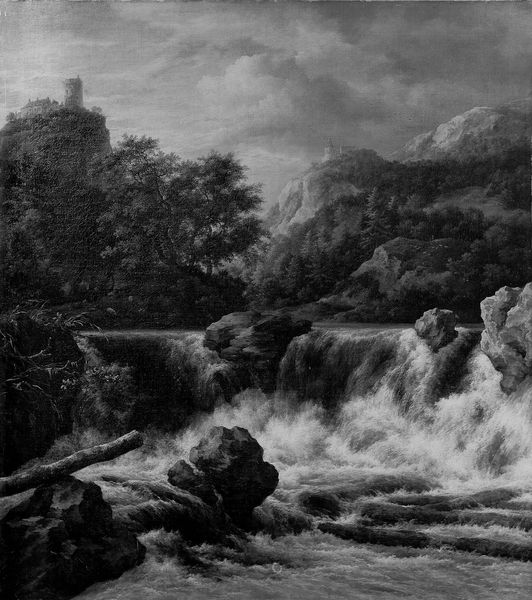
Titel: Wasserfall
Künstler: Jacob van Ruisdael
Standort: Amsterdam
Institution: Rijksmuseum
Schlagwörter: baum, berg, blätter, dunkel, felsen, gemälde, gestein, gewitter, himmel, wasser, wolken, baumstämme, bäume, fluss, landschaft, ufer, äste, grau, hintergrund, holz, licht, schwarz, weiss, zeichnung, schloss, schnee, wiese, wolke, fest, malerei, stein, steine, holland, ast, bach, baumstamm, flusslauf, horizont, natur, stamm, tal, wald, wasserfall, anhöhe, turm, bewölkt, gischt, welle, wellen, düster, italien, berge, fels, gebirge, hang, dunst, grafik, nebel, geröll, schlucht, idylle, rauschen, reißend, romantik, schaum, strom, sturzbach, angst, dampf, holzstämme, sturm, stämme, treibgut, unwetter, wild, stufen, foto, fotografie, regen, vanitas, ruine, burg, höhe, bedeckt, flusslandschaft, druck, schwarz-weiss, radierung, stich, aquatinta, tanne, spritzen, geäst, sturz, felsbrocken, schaumkronen, heroische landschaft, kupferstich, verloren, verschollen, reproduktion, holzbalken, beg, bergfried, burgen, fliss, griseille, reissender, spritz, steins, unruhig, ruysdael, mehr, kraftvoll, mächtig, reisend, ruisdael, naur, flößen, 1800